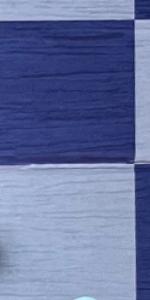
Label: Empty